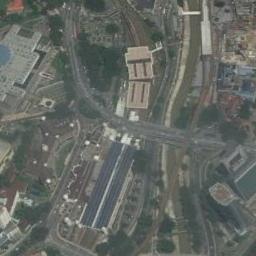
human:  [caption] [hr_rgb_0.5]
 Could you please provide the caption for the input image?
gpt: The railway station has some railways and a white building and a road is under the railways .

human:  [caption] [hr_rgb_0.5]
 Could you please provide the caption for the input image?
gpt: There is a fully equipped railway station in the city .

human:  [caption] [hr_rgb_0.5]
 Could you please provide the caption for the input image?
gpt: There are many buildings beside the railway station .

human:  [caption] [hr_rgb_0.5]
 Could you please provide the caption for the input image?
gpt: The railway station is next to some buildings and trees .

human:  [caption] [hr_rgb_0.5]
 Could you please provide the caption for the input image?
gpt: There are many buildings and green trees around the railway station .